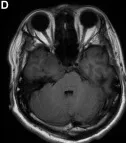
Preoperative and postoperative imaging features of the patient. Axial MRI images reveal gradual enlargement of the tumor.
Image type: radiology (mri)